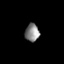
Tissue: prostate
Cell type: T cells
Senescence score: 0.3269
Nuclear area (px): 245
Mean DAPI intensity: 134.869